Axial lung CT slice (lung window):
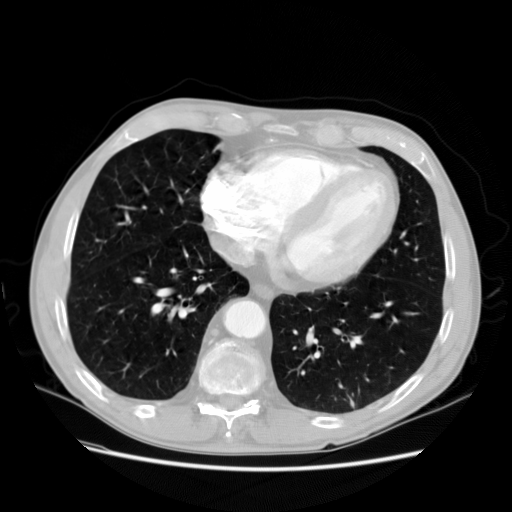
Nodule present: no